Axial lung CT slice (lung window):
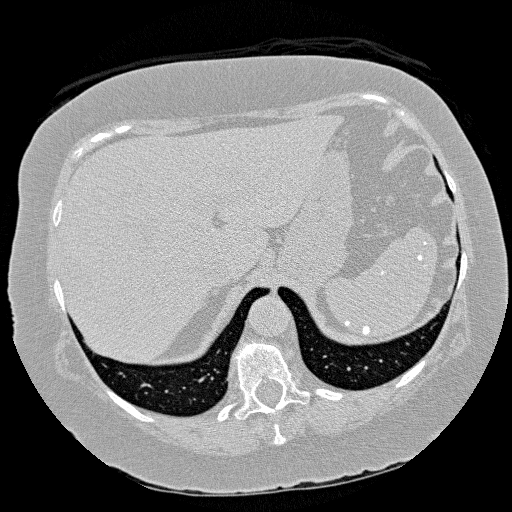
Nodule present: no